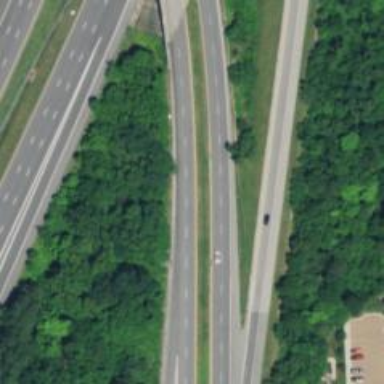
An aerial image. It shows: Primary highway.